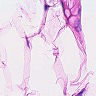
Metastatic tissue present: no